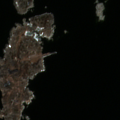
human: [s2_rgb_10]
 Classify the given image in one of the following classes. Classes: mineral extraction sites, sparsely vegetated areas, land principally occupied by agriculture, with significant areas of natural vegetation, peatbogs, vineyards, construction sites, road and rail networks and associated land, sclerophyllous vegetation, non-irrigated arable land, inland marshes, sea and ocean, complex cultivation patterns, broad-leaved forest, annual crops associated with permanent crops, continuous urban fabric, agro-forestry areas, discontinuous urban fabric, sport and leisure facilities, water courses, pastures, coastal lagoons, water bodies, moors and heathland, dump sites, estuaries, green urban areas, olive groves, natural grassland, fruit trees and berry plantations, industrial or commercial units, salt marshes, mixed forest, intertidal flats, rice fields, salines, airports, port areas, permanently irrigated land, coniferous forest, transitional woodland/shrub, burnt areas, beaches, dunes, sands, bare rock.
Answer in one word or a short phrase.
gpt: transitional woodland/shrub, sea and ocean